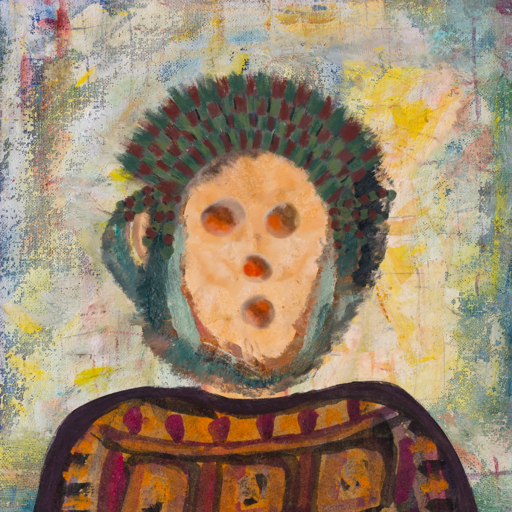
Background: Irani, Head And Neck Front: Childish, Face Front: Rupkatha, Bust: Doll, Hair Front: Boggyland, Head Accessory: After_Raid_Crown, Second Necklace: Blank, Necklace: Blank, Baby: Blank